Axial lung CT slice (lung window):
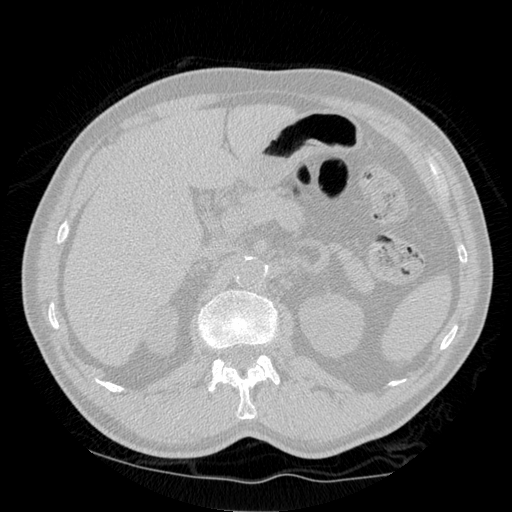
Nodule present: no